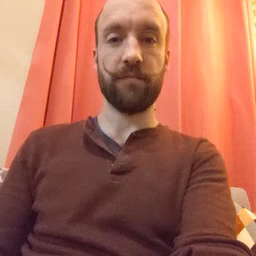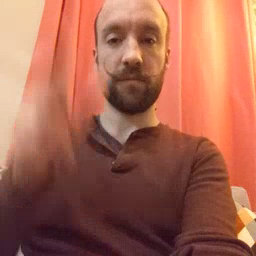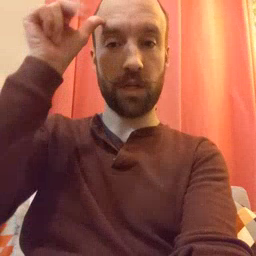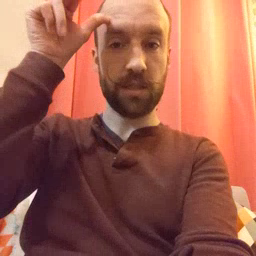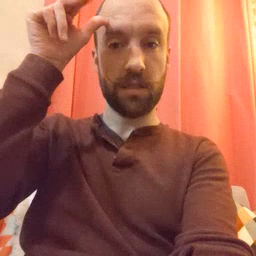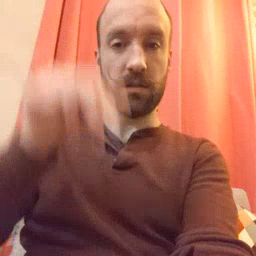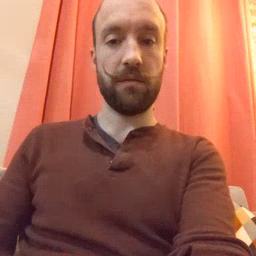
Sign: horse